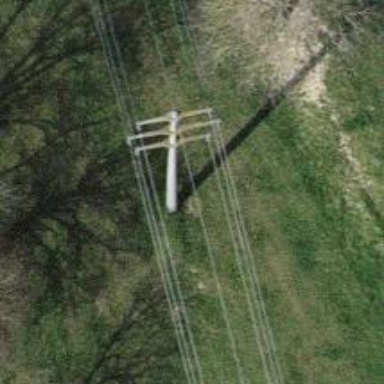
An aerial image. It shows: Power line is depicted.